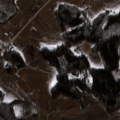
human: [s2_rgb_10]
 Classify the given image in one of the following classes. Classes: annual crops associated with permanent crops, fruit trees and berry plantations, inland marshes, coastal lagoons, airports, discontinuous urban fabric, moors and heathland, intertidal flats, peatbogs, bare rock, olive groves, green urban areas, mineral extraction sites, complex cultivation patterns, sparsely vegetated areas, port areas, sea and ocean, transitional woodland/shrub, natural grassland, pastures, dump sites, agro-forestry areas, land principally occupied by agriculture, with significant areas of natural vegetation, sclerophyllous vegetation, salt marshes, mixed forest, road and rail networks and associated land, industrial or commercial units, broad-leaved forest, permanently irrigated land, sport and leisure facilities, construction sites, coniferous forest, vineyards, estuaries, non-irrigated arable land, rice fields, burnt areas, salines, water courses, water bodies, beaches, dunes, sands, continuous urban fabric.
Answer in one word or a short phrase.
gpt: non-irrigated arable land, pastures, mixed forest